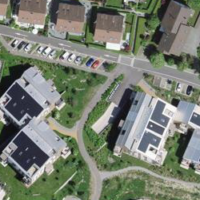
EUNIS habitat code: 54
Species observed at this site:
Narcissus pseudonarcissus
Cepaea nemoralis
Limax maximus
Scilla bifolia
Trifolium pratense
Salvia pratensis
Chorthippus brunneus
Galanthus nivalis
Primula vulgaris
Vicia sepium
Echium vulgare
Cornu aspersum
Cyanistes caeruleus
Betula pendula
Medicago lupulina
Lotus corniculatus
Centaurea scabiosa
Ajuga reptans
Knautia arvensis
Silene latifolia
Veronica persica
Milvus migrans
Bellis perennis
Taraxacum officinale
Daucus carota
Cichorium intybus
Tipula maxima